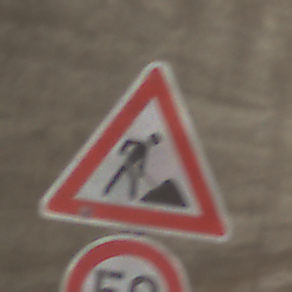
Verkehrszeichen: Arbeitsstelle
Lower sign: Geschwindigkeit50
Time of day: Midday
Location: Roofed (Tunnel)
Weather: NotSpecified
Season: NotSpecified
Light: Natural